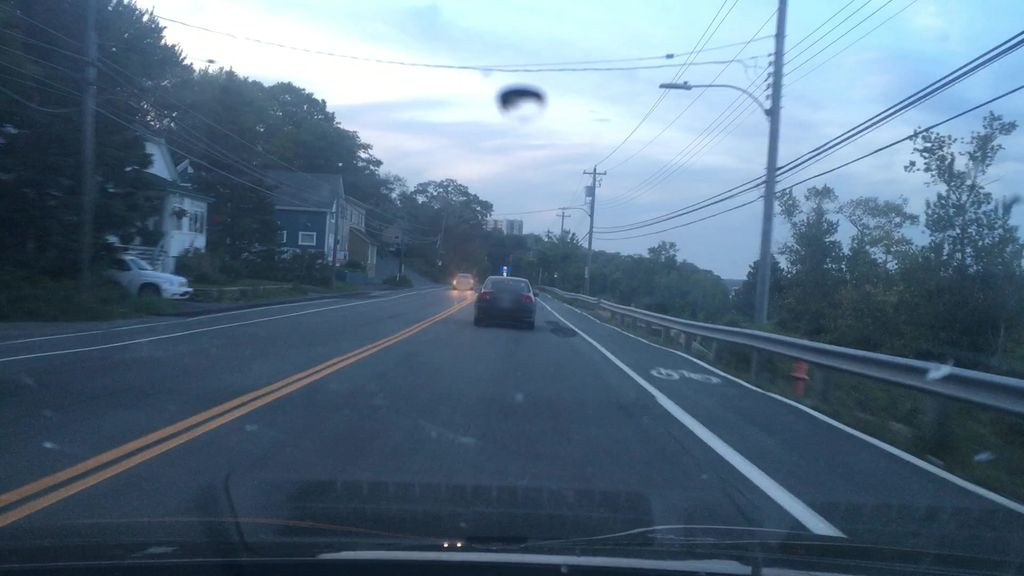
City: halifax